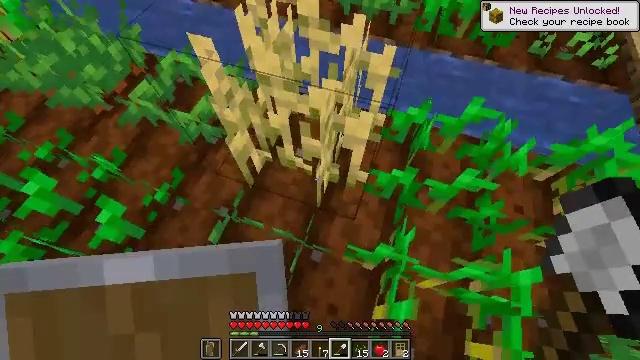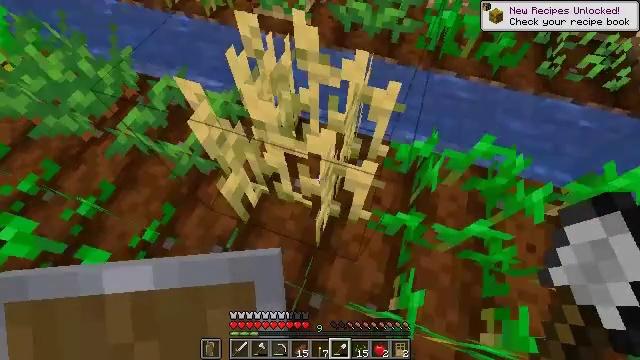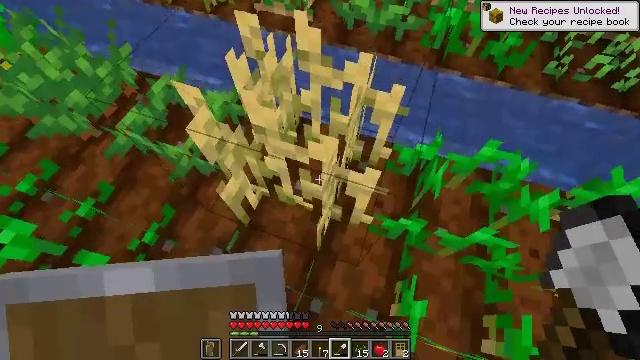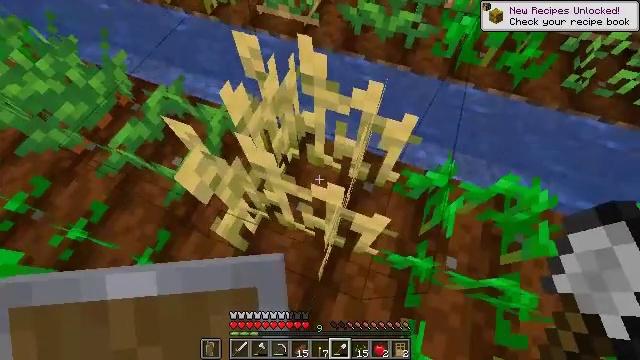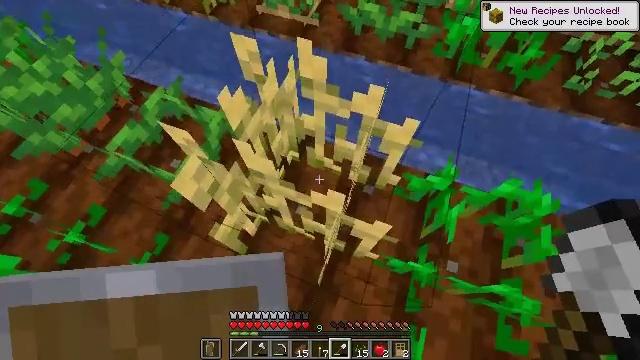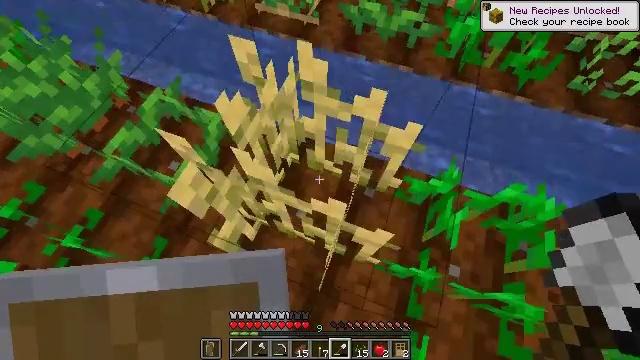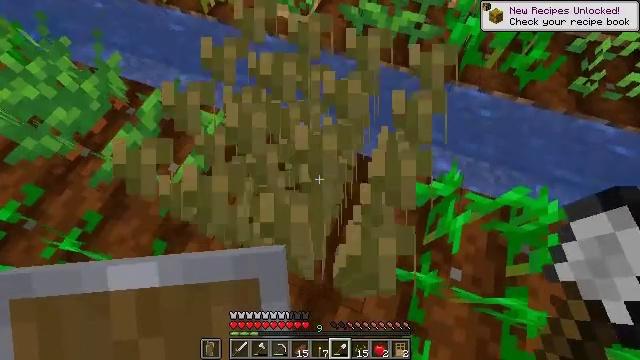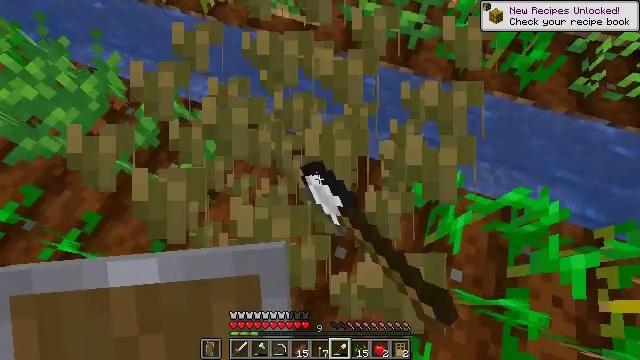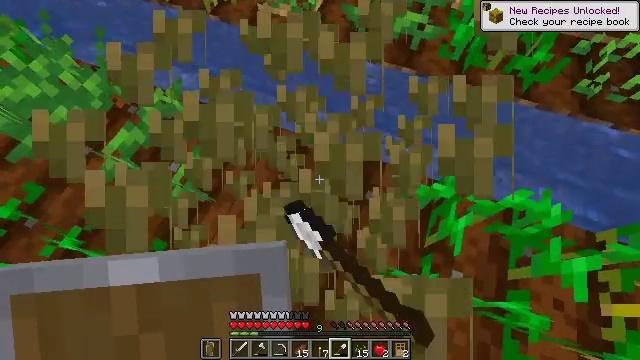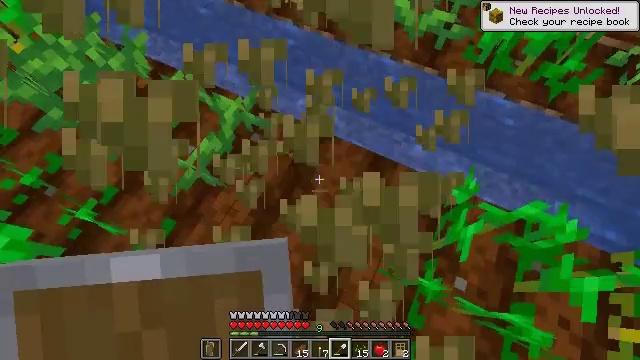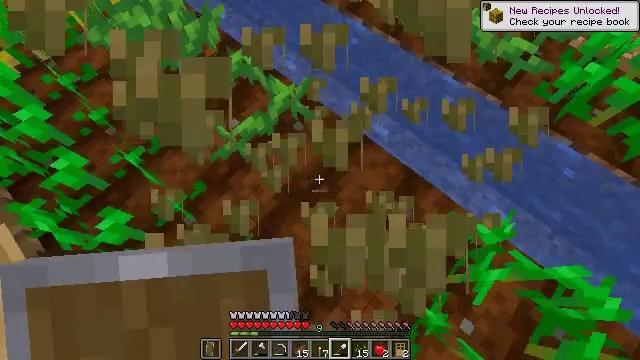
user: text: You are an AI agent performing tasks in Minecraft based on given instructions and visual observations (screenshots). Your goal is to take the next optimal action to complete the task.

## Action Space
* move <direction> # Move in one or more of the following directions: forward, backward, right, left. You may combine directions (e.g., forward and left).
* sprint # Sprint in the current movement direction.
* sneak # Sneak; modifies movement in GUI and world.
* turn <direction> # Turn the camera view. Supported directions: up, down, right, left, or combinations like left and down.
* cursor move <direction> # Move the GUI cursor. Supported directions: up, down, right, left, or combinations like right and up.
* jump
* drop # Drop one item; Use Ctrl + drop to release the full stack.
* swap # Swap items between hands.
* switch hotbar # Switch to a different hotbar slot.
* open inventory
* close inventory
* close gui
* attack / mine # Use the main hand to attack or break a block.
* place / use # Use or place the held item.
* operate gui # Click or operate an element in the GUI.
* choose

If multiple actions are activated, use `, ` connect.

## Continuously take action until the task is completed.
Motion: motion action
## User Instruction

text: Collect wheat crops.
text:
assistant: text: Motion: move forward
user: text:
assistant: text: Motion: move forward, turn down
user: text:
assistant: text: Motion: turn left and down
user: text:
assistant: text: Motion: no_op
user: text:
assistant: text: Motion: no_op
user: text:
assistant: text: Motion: attack / mine
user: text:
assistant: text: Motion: attack / mine
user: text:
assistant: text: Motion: no_op
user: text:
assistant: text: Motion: turn left and down
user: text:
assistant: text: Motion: turn left
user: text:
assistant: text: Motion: no_op